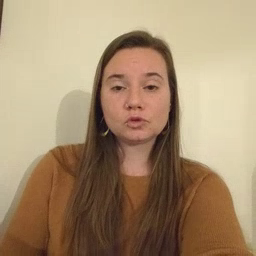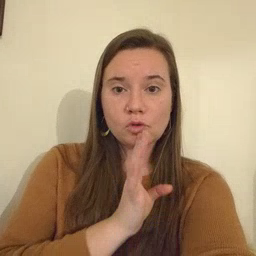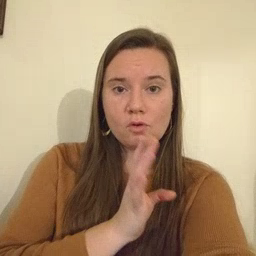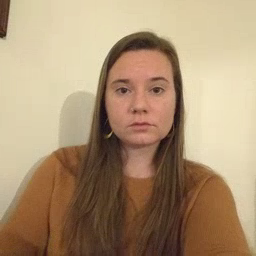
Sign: talk